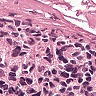
Metastatic tissue present: no